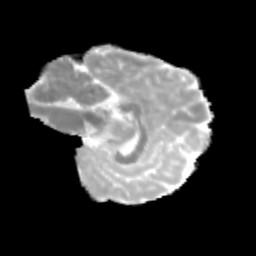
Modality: MD
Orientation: sagittal
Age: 13
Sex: male
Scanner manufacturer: siemens
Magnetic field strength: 3 T
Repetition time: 3.8 s
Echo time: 0.07 s